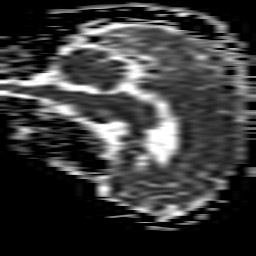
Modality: ADC
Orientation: sagittal
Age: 62
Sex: male
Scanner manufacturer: philips
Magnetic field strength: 1.5 T
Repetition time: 3.679 s
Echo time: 0.09411 s